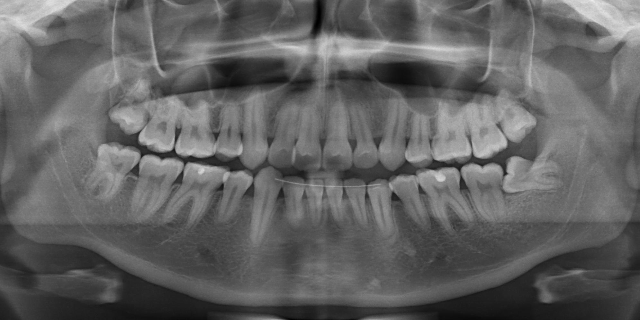
adult